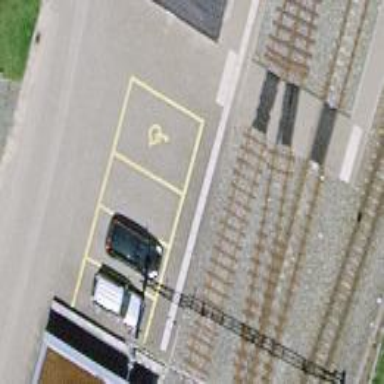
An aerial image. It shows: Parking area with surface parking designated for park and ride for the train.